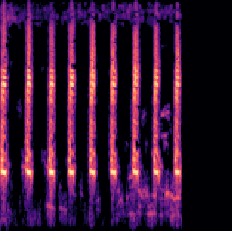
Sound class: Frog